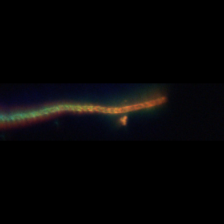
Taxon: Chaetoceros
Group: Diatoms